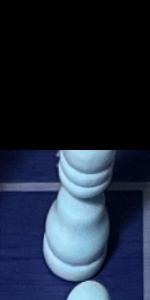
Label: Bishop_White